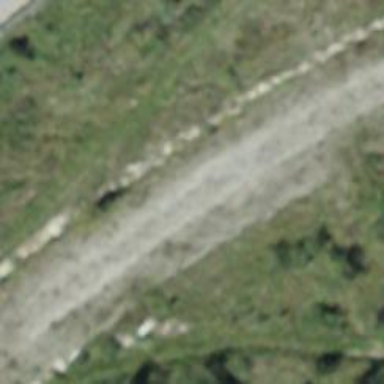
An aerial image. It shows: Abandoned railway track used as Nordic skiing trail. The trail has one track and is groomed for classic and skating styles.